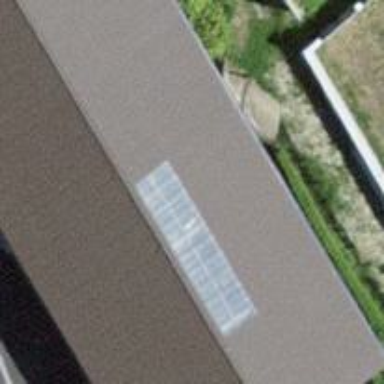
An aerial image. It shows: Barn.